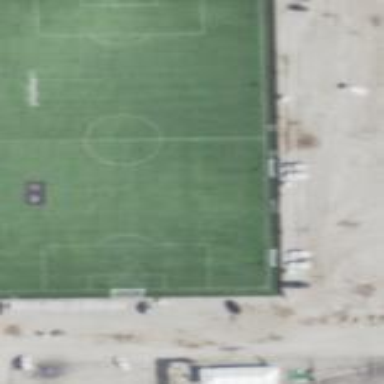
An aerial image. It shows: Soccer pitch for leisure land activities.